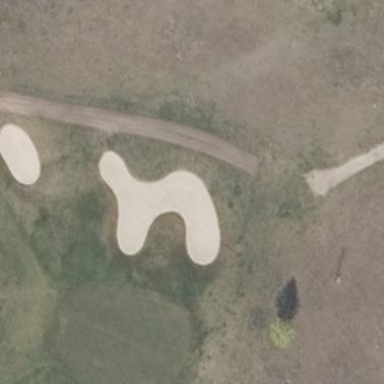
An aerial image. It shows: Sand bunker on golf course.